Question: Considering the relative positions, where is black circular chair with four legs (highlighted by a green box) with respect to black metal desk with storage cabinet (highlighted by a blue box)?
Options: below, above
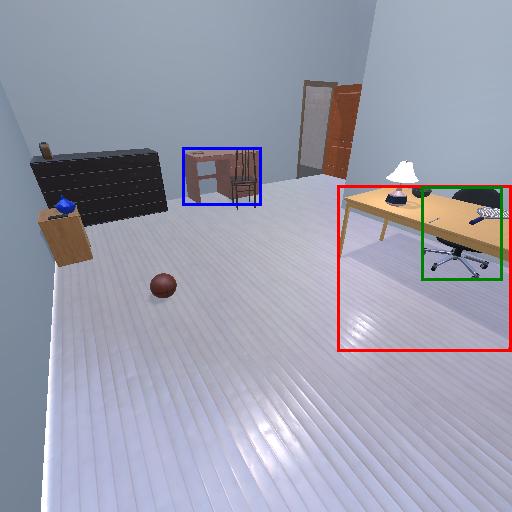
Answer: below